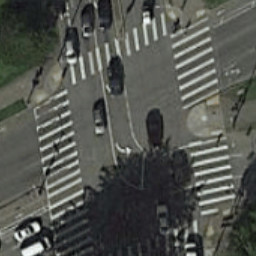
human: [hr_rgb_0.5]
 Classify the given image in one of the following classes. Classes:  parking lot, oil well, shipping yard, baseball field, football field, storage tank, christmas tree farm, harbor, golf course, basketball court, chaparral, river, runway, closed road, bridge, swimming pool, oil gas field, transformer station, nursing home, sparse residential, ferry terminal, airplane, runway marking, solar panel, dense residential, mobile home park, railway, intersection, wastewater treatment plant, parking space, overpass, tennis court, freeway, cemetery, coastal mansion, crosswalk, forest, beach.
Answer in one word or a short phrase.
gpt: crosswalk